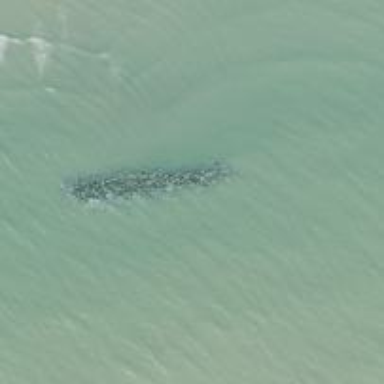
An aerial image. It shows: Breakwater structure.